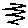
Label: zigzag